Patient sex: M
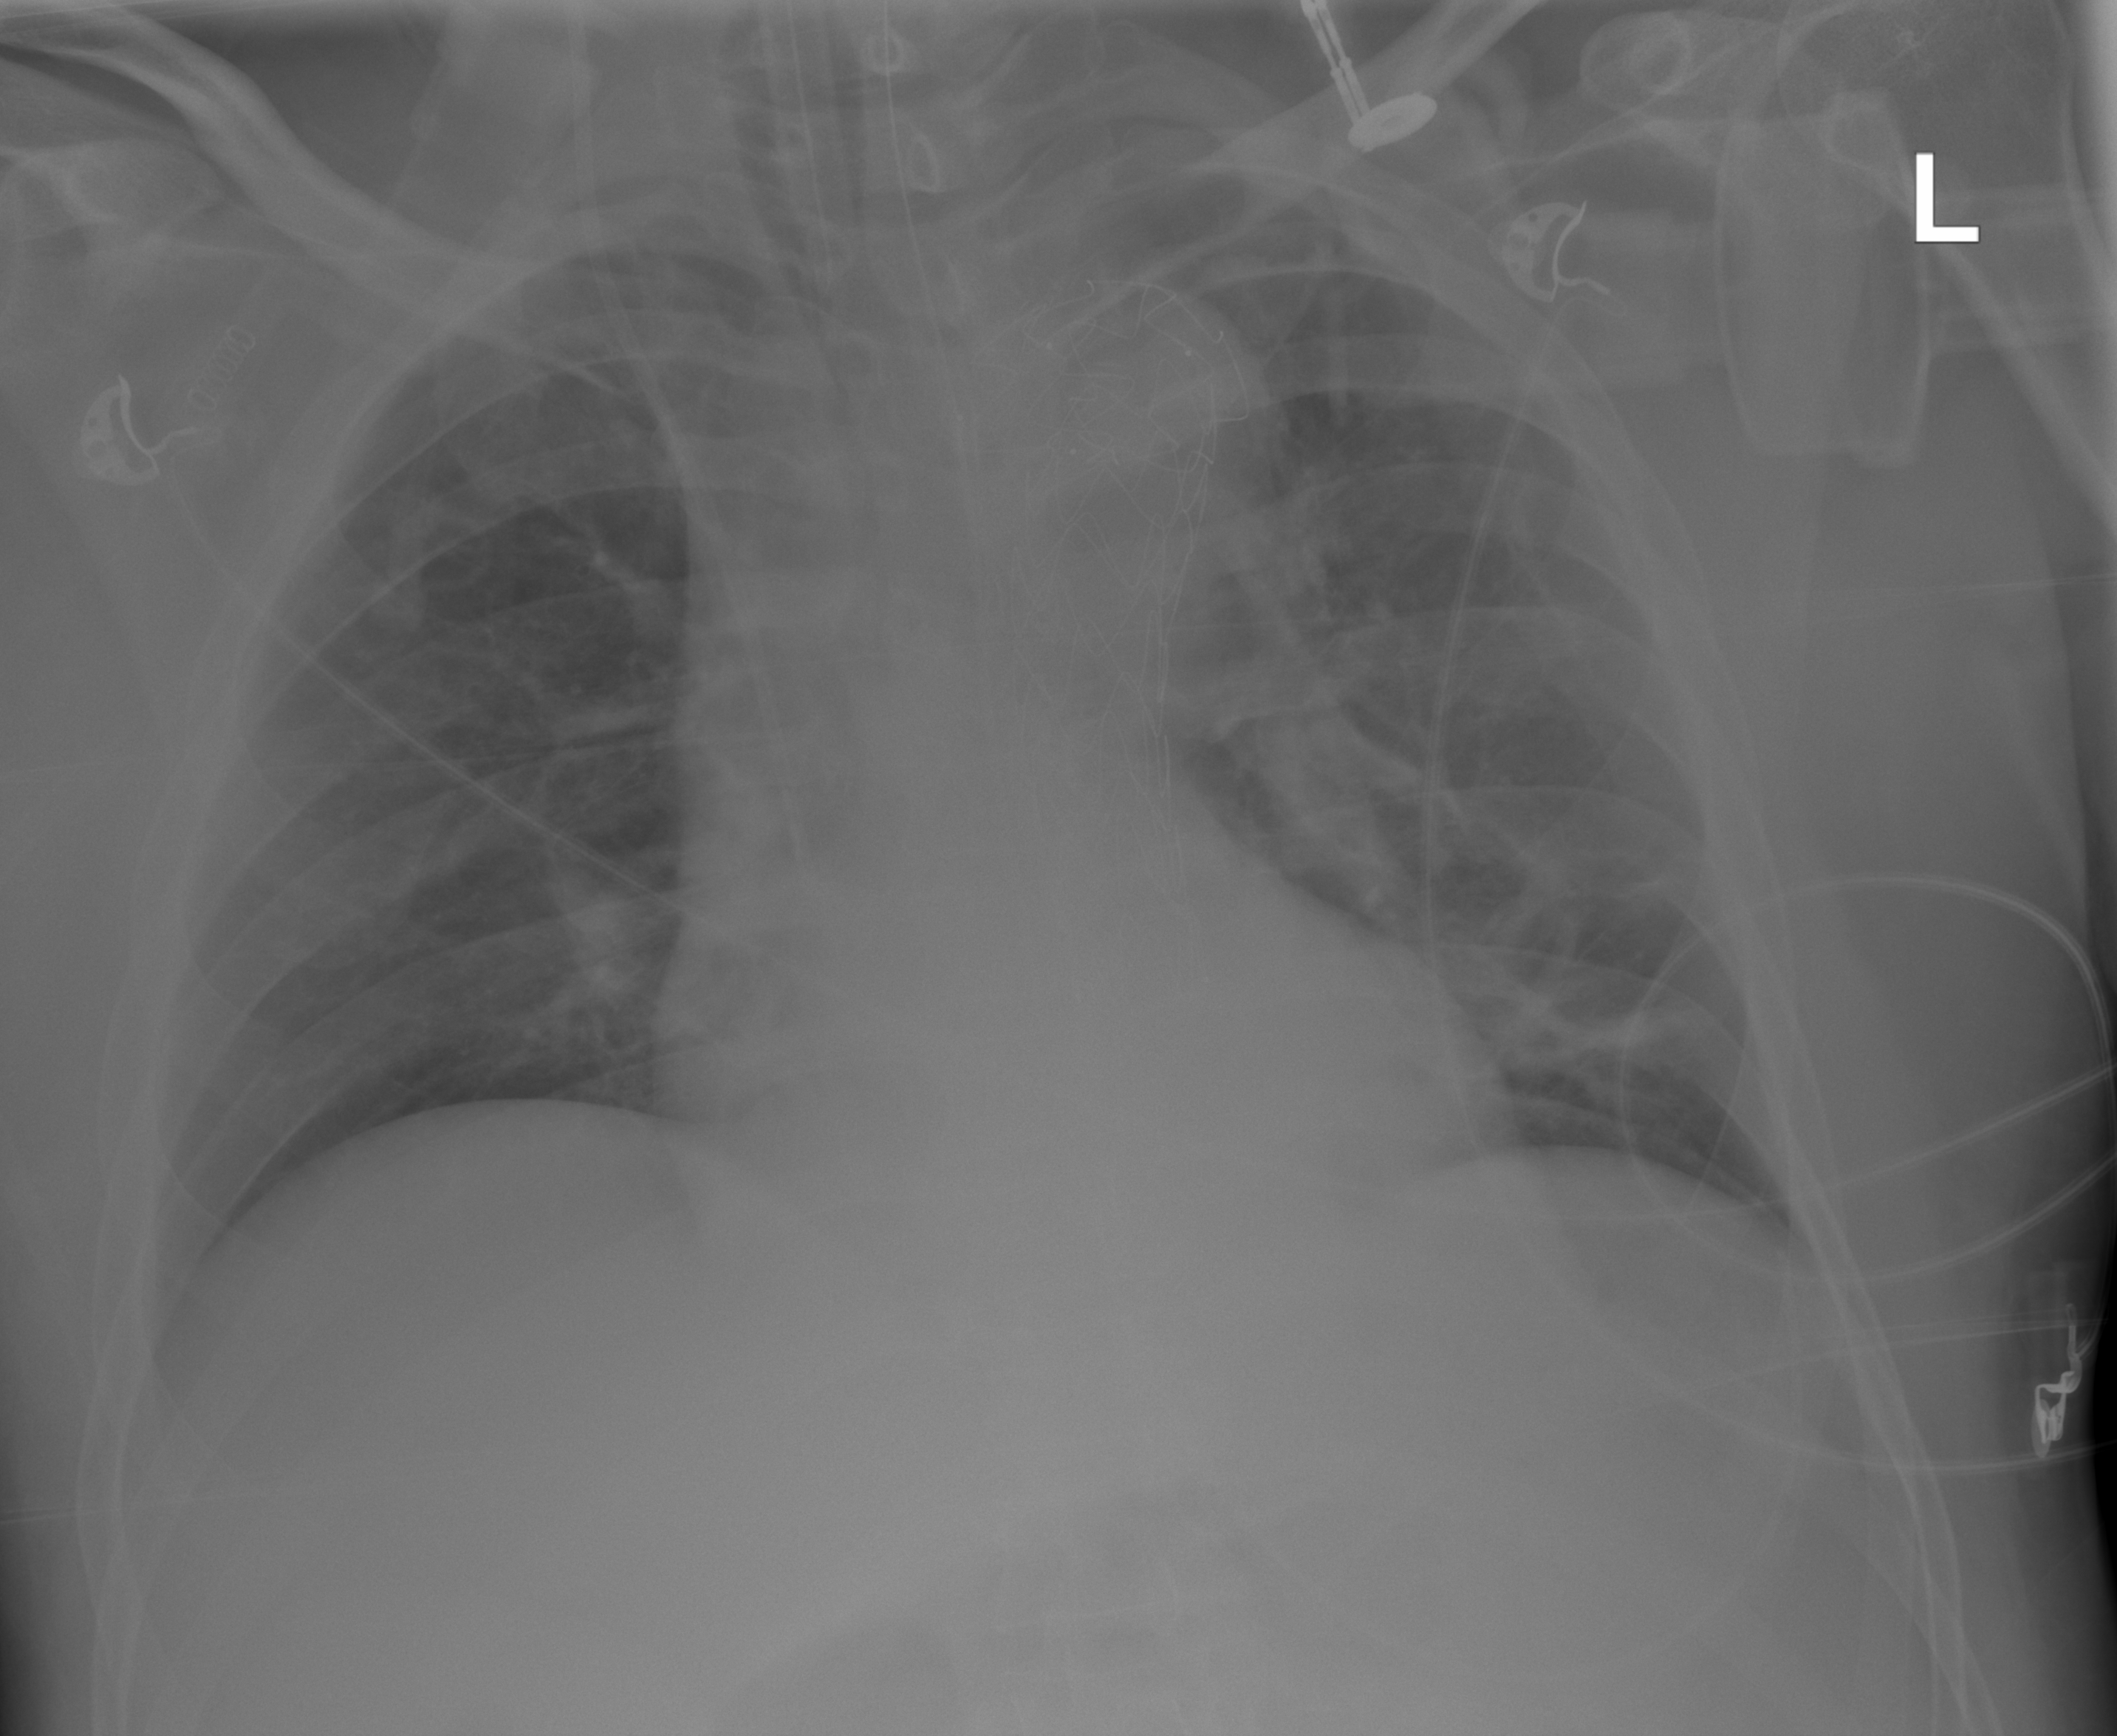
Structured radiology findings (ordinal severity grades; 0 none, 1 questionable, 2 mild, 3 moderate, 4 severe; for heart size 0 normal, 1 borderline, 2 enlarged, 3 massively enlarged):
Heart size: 0
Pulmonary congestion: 0
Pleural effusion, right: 1
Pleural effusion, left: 0
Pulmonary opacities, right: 0
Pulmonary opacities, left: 0
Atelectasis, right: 0
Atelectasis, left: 2